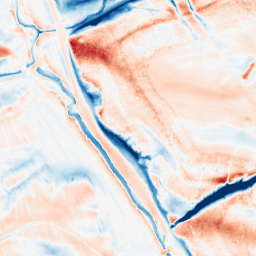
Category: classical
Decomposition family: gaussian_anisotropic
Decomposition parameters: sigma_x: 2
sigma_y: 10
Upsampling method: sinc_hamming
Upsampling parameters: scale: 2
kernel_size: 8
Upsampling scale: 2